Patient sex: F
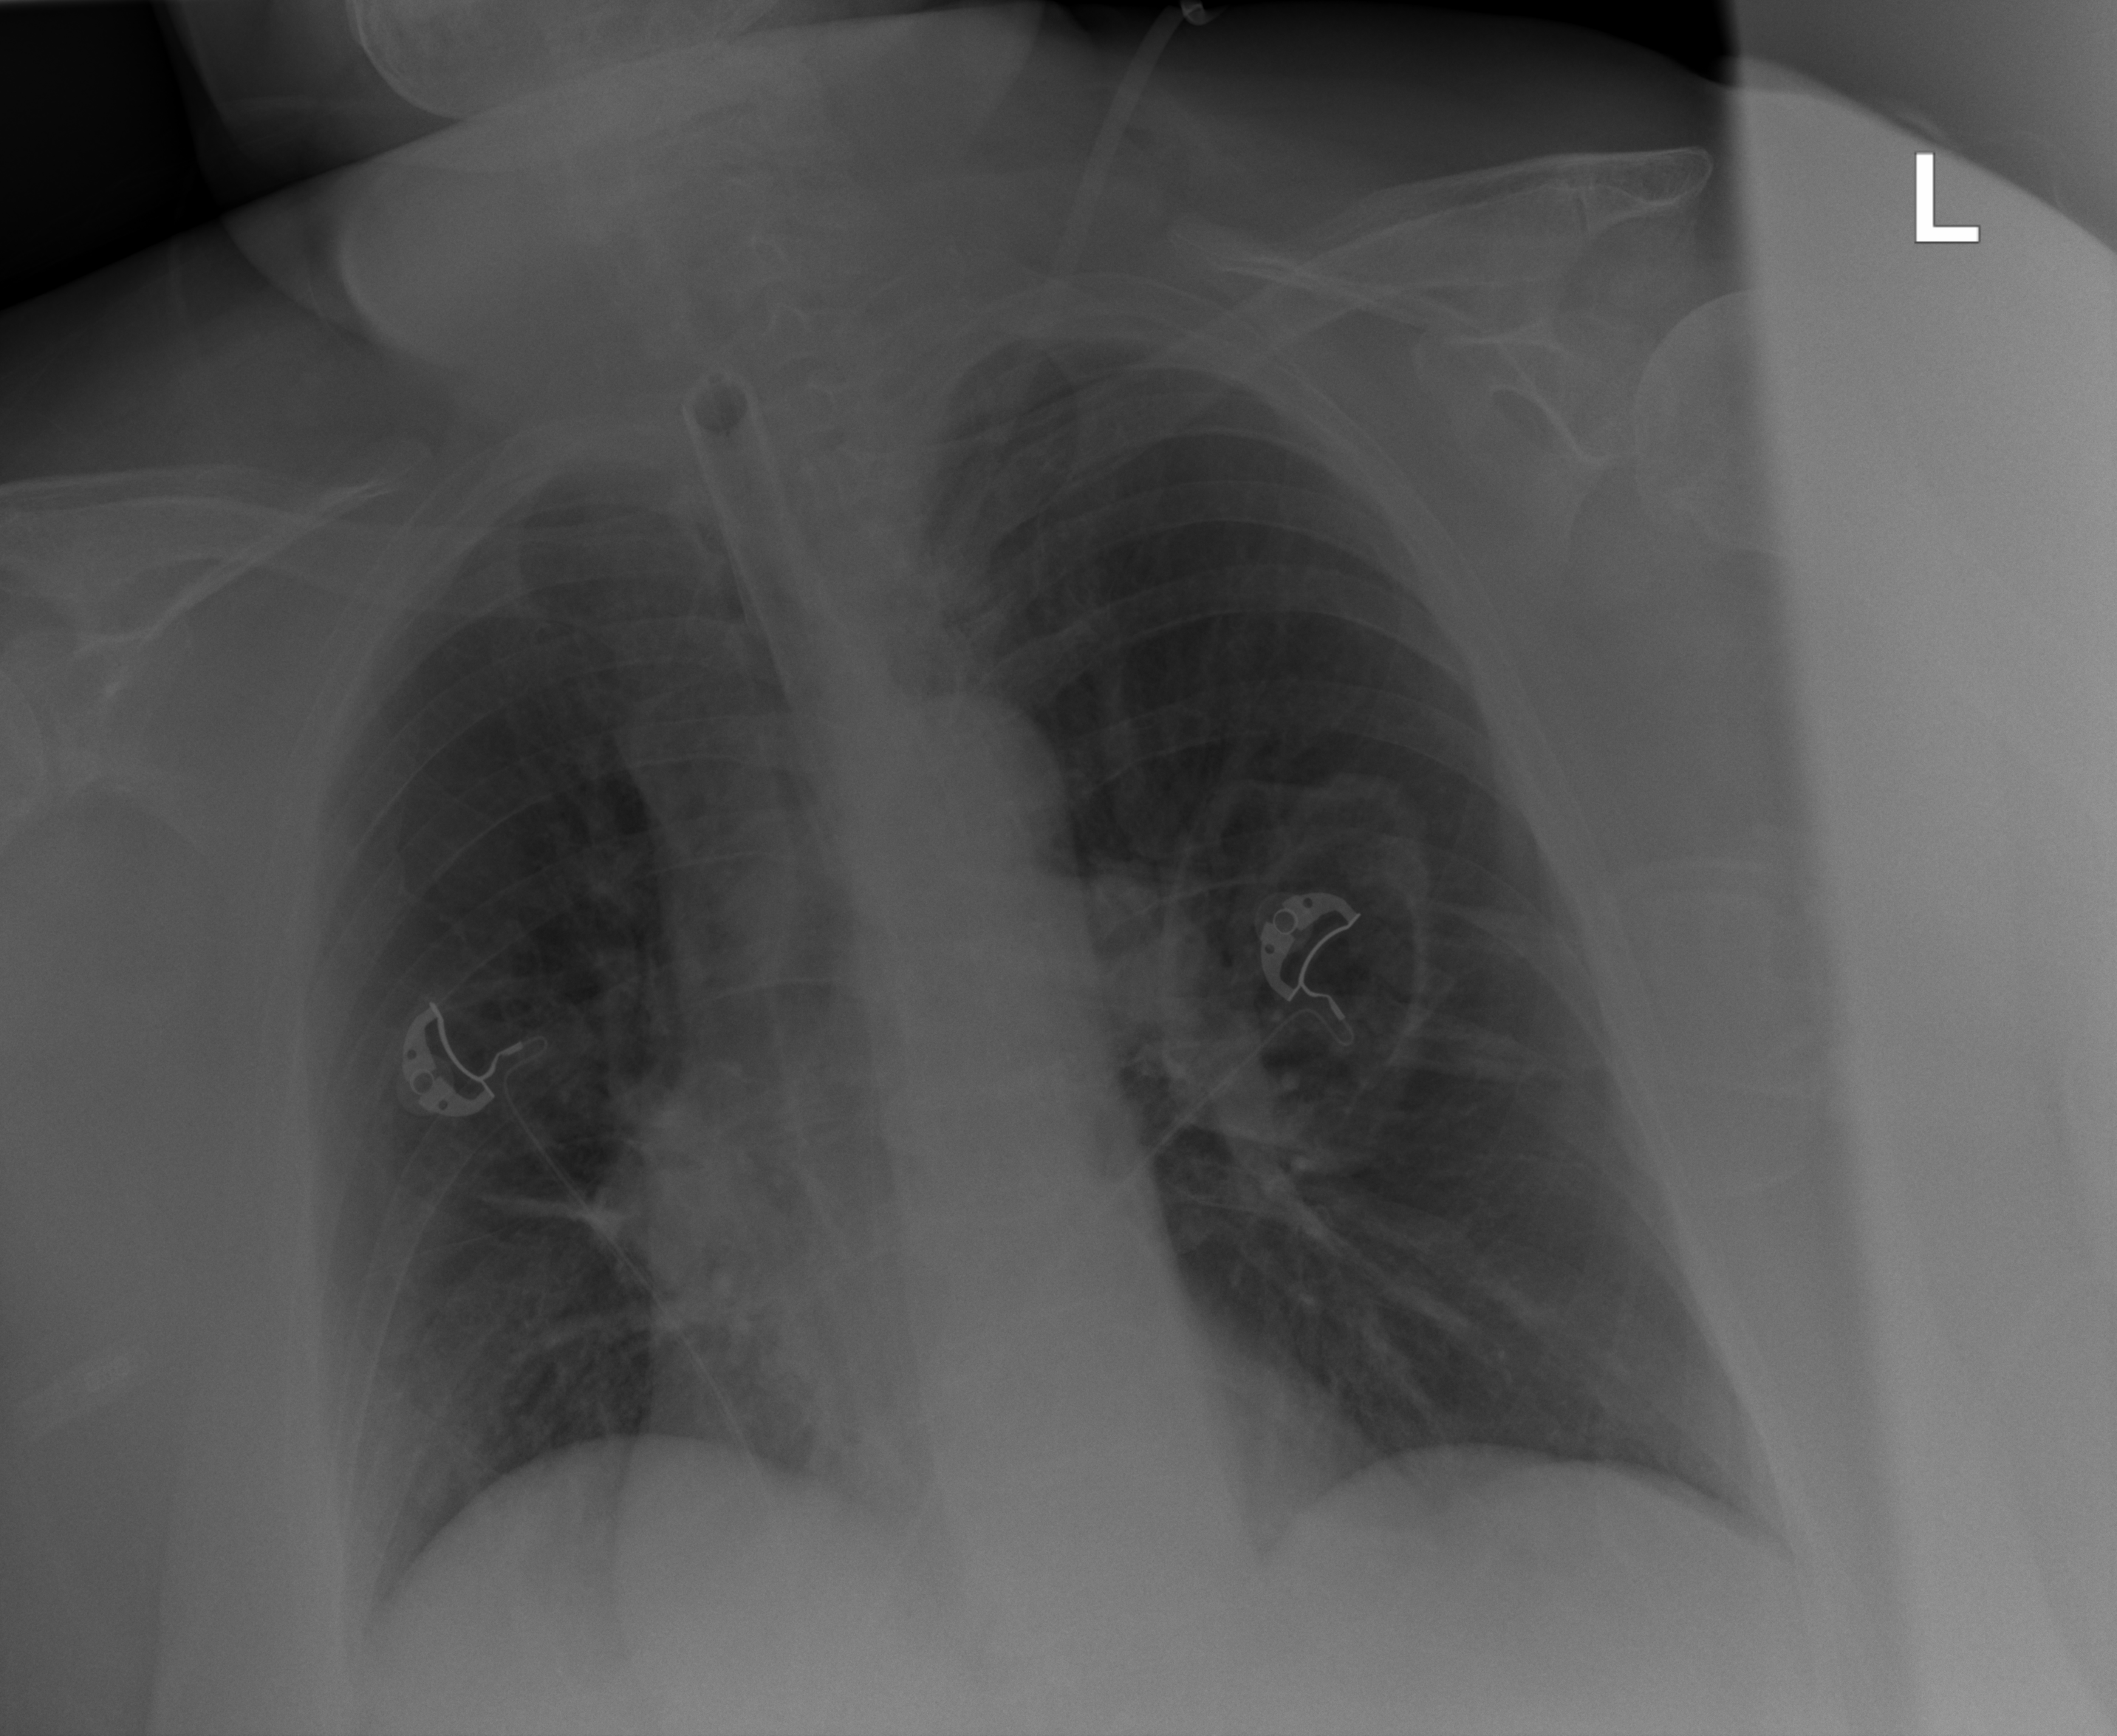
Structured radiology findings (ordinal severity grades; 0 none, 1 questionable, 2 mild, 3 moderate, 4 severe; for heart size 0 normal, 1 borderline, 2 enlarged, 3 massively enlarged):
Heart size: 2
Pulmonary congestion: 0
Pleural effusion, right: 2
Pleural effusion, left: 2
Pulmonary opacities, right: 0
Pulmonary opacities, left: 0
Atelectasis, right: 0
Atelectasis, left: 0